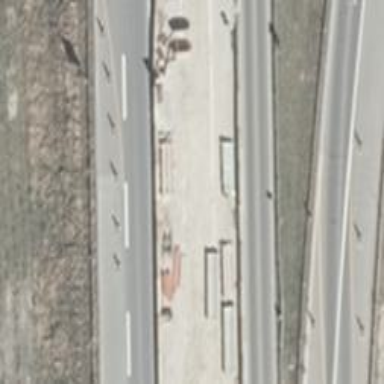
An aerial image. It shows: Asphalt motorway.